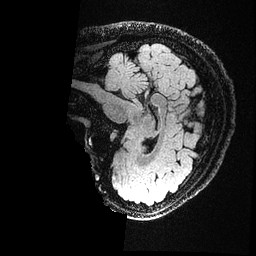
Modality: FLAIR
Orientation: sagittal
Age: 27
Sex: female
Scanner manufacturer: ge
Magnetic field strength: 3 T
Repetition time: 4.802 s
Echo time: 0.1157 s